Question: I am trying to implement using XPUB and XSUB as provided in this below figure. I have gone through their examples provided but could not get one for XPUB and XSUB in Java. <URL> they have given an example in C which is little complex as I am new to ZeroMQ.

I am trying to use it in android using <URL>. Please help me to find an example, how to implement this in ZeroMQ using java.
Currently I am referring <URL>
I have tried to port it as follows.
'''
public class Subscriber extends Thread implements Runnable {
private static final String TAG = "Subscriber";
private Context ctx;
public Subscriber(ZMQ.Context z_context) {
this.ctx = z_context;
}
@Override
public void run() {
super.run();
ZMQ.Socket mulServiceSubscriber = ctx.socket(ZMQ.SUB);
mulServiceSubscriber.connect("tcp://localhost:6001");
mulServiceSubscriber.subscribe("A".getBytes());
mulServiceSubscriber.subscribe("B".getBytes());
while (true) {
Log.d(TAG, "Subscriber loop started..");
String content = new String(mulServiceSubscriber.recv(0));
Log.d(TAG, "Subscriber Received : "+content);
}
}
}
'''
'''
public class Publisher extends Thread implements Runnable {
private static final String TAG = "Publisher";
private Context ctx;
public Publisher(ZMQ.Context z_context) {
this.ctx = z_context;
}
@Override
public void run() {
super.run();
ZMQ.Socket publisher = ctx.socket(ZMQ.PUB);
publisher.connect("tcp://localhost:6000");
while (true) {
Log.d(TAG, "Publisher loop started..");
publisher.send(("A Hello " + new Random(100).nextInt()).getBytes() , 0);
try {
Thread.sleep(1000);
} catch (InterruptedException e) {
e.printStackTrace();
}
}
}
}
'''
(For now a simple Forwarder)
'''
public class XListener extends Thread implements Runnable {
private static final String TAG = null;
private Socket publisherX;
private Context ctx;
private Socket subscriberX;
public XListener(ZMQ.Context ctx, ZMQ.Socket subscriberX,
ZMQ.Socket publisherX) {
this.ctx = ctx;
this.subscriberX = subscriberX;
this.publisherX = publisherX;
}
@Override
public void run() {
super.run();
while (true) {
Log.d(TAG, "XListener loop started..");
String msg = new String(subscriberX.recvStr());
Log.v(TAG, "Listener Received: " +"MSG :"+msg);
publisherX.send(msg.getBytes(), 0);
}
}
}
'''
in application
'''
private void main() {
ZMQ.Context ctx = ZMQ.context(1);
ZMQ.Socket subscriberX = ctx.socket(ZMQ.XSUB);
subscriberX.bind("tcp://*:6000");
try {
Thread.sleep(500);
} catch (InterruptedException e) {
// TODO Auto-generated catch block
e.printStackTrace();
}
ZMQ.Socket publisherX = ctx.socket(ZMQ.XPUB);
publisherX.bind("tcp://*:6001");
try {
Thread.sleep(500);
} catch (InterruptedException e) {
// TODO Auto-generated catch block
e.printStackTrace();
}
new XListener(ctx, subscriberX, publisherX).start();
try {
Thread.sleep(500);
} catch (InterruptedException e) {
// TODO Auto-generated catch block
e.printStackTrace();
}
new XSender(ctx, subscriberX, publisherX).start();
try {
Thread.sleep(500);
} catch (InterruptedException e) {
// TODO Auto-generated catch block
e.printStackTrace();
}
new Subscriber(ctx).start();
new Publisher(ctx).start();
}
'''
With the code I am not able to listen . While porting , I was not able to find any wrapper in java bindings of ZMQ. How to implement a simple proxy or am I missing something??
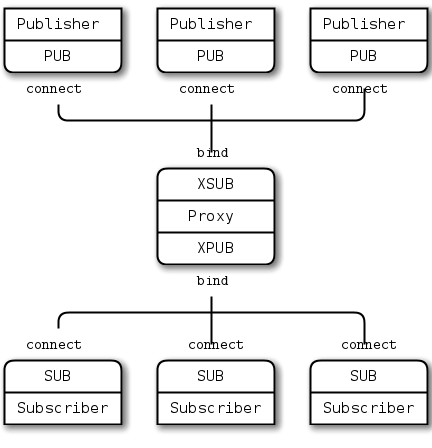
Answer: Wow I'm answering my own question. I missed to add a forwarder from to . Here is the missing code. Now XSUB and XPUB are able to send and get data.
'''
public class XSender extends Thread implements Runnable {
private static final String TAG = null;
private Socket publisherX;
private Context ctx;
private Socket subscriberX;
public XSender(ZMQ.Context ctx, ZMQ.Socket subscriberX,
ZMQ.Socket publisherX) {
this.ctx = ctx;
this.subscriberX = subscriberX;
this.publisherX = publisherX;
}
@Override
public void run() {
super.run();
while (true) {
// Read envelope with address
Log.d(TAG, "XListener loop started..");
String msg = new String(subscriberX.recv(0));
Log.v(TAG, "Listener Received: " +"MSG :"+msg);
publisherX.send(msg.getBytes(), 0);
}
}
}
'''